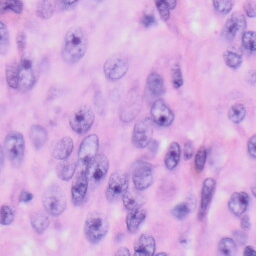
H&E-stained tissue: Skin